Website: bh-photo
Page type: store-pickup
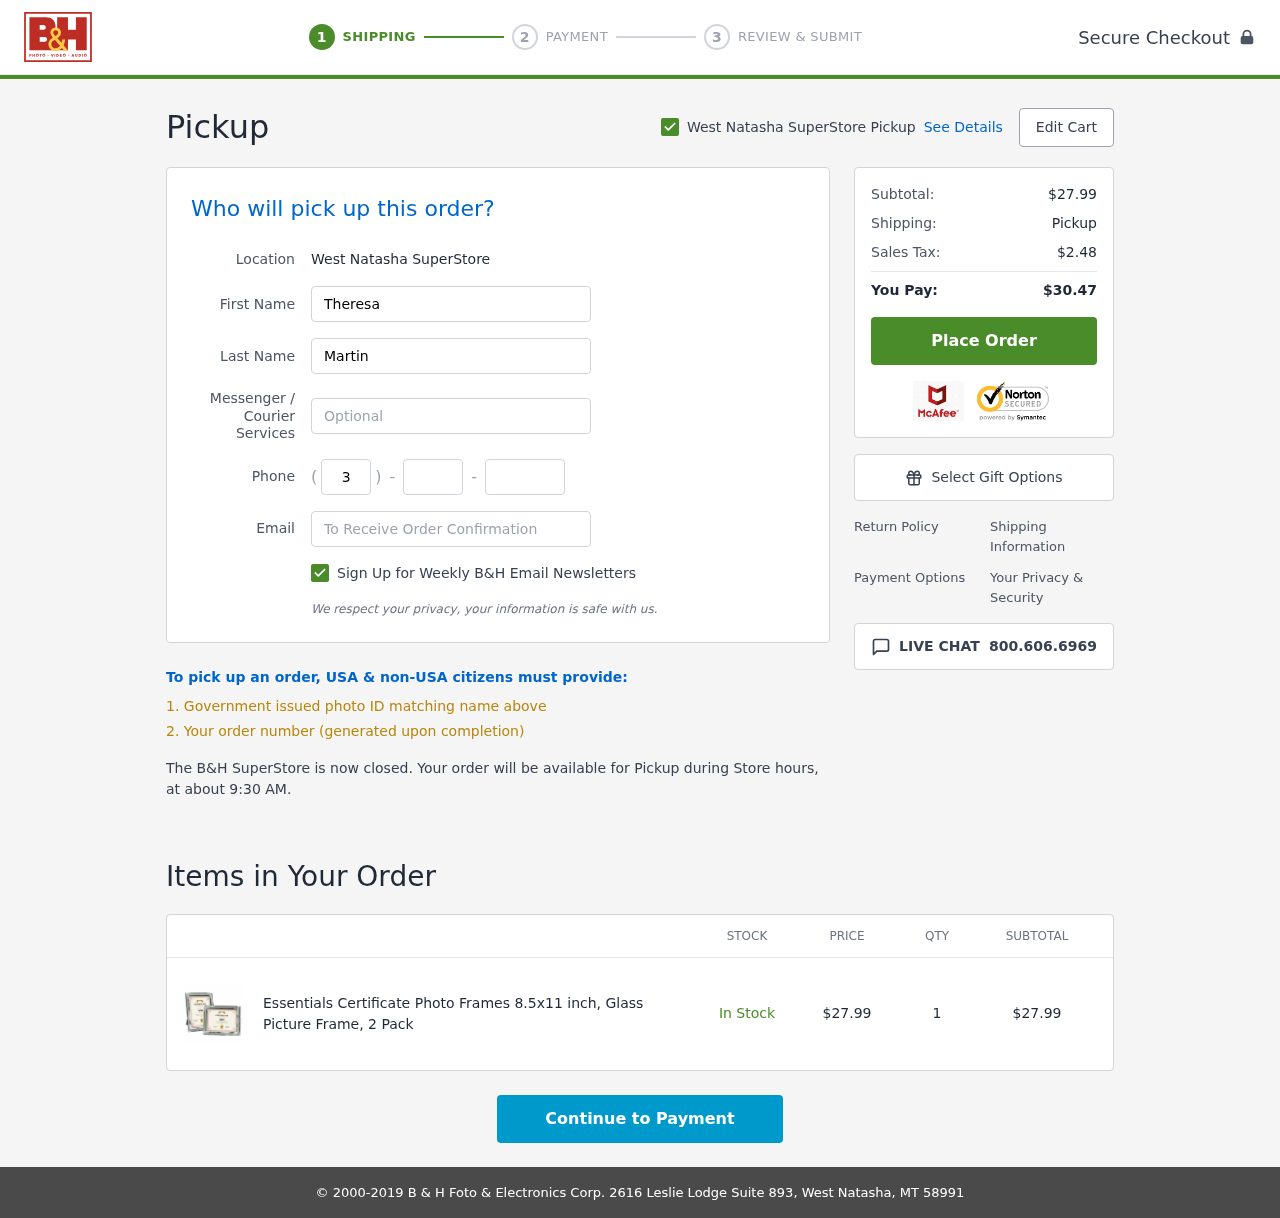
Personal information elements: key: PII_EMAIL
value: theresa_martin@gmail.com
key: PII_FIRSTNAME
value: Theresa
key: PII_LASTNAME
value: Martin
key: PII_LOCATION1_CITY
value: West Natasha SuperStore Pickup
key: PII_LOCATION1_CITY
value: West Natasha SuperStore
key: PII_PHONE_AREA
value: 330
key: PII_PHONE_PREFIX
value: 622
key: PII_PHONE_SUFFIX
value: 7321
Product elements: key: PRODUCT1_NAME
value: Essentials Certificate Photo Frames 8.5x11 inch, Glass Picture Frame, 2 Pack
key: PRODUCT1_PRICE
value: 27.99
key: PRODUCT1_QUANTITY
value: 1
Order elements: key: ORDER_SUBTOTAL
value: $27.99
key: ORDER_TAX
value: $2.48
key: ORDER_TOTAL
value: $30.47